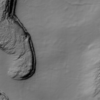
Label: not_dusty